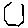
Label: hexagon